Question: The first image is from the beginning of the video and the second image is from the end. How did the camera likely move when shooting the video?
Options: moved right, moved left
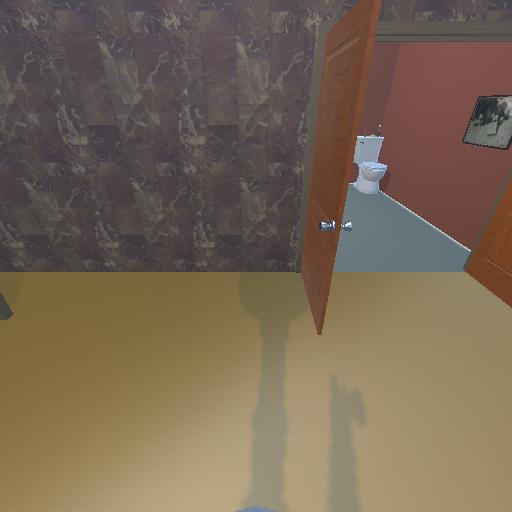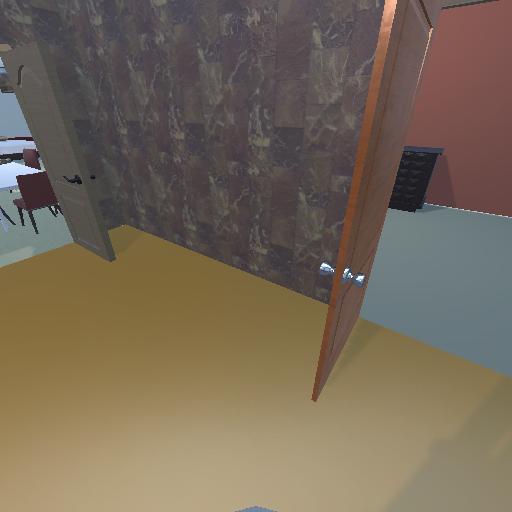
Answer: moved right